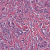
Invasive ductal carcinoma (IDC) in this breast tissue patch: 1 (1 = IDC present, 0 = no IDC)